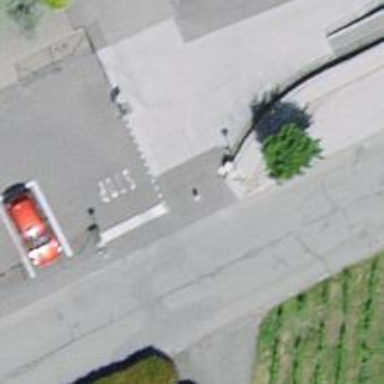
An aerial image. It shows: Swing gate barrier.